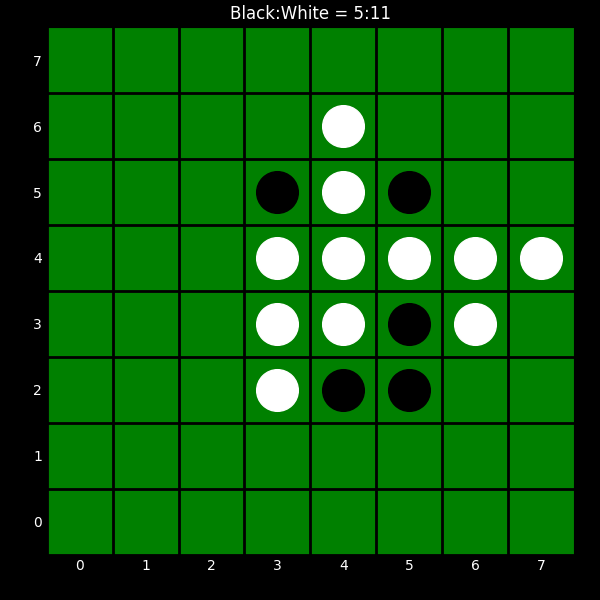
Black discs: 5
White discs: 11